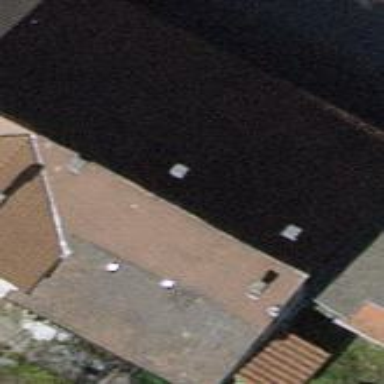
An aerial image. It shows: Building with gabled roof.